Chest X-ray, PA view. Patient: 78 years old, sex F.
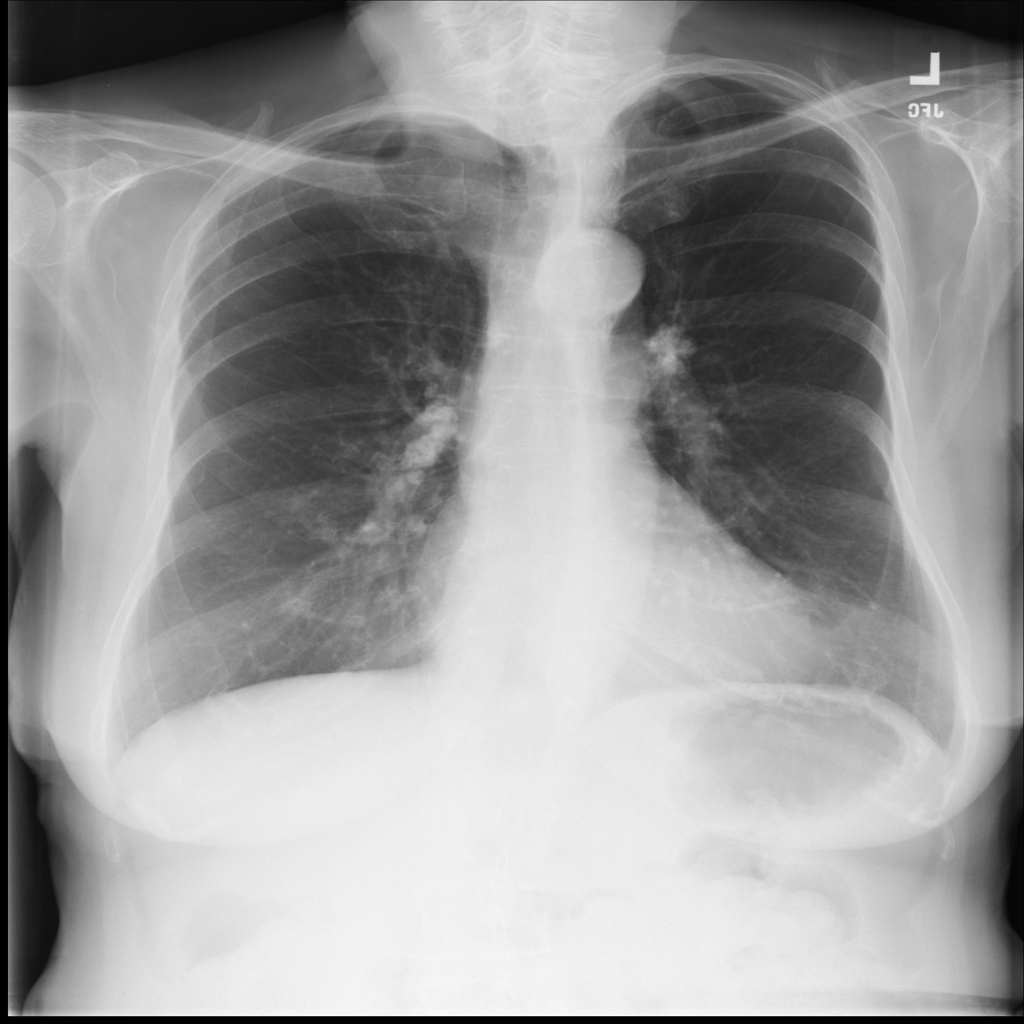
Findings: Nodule